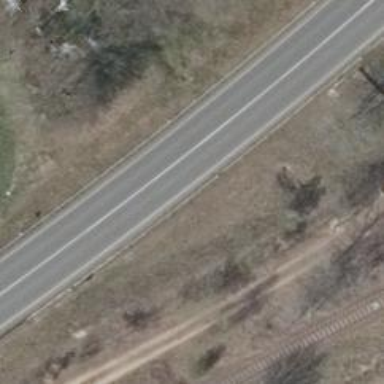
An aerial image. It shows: Asphalt trunk highway.